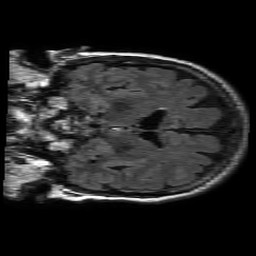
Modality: FLAIR
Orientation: coronal
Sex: female
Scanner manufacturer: philips
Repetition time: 11 s
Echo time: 0.125 s